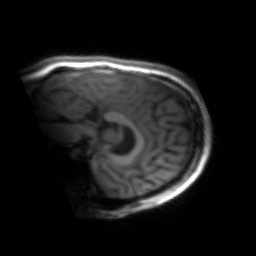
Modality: inplaneT1
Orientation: sagittal
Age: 31
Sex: male
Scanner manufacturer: siemens
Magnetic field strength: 3 T
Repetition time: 1.2 s
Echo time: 0.00251 s